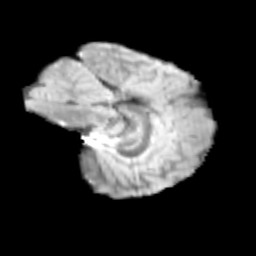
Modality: T2w
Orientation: sagittal
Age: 10
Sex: male
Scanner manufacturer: siemens
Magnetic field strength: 3 T
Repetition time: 3.8 s
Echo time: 0.07 s